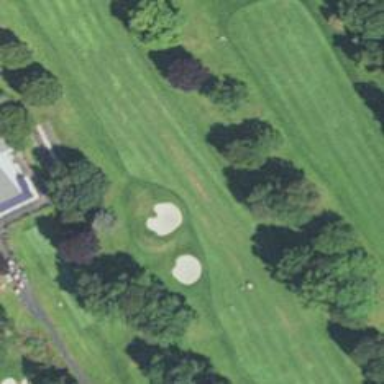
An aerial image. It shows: Golf hole.